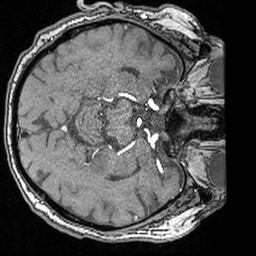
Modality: angio
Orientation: axial
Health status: ill
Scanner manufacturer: siemens
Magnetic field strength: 3 T
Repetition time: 0.022 s
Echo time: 0.00395 s